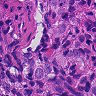
Metastatic tissue present: yes